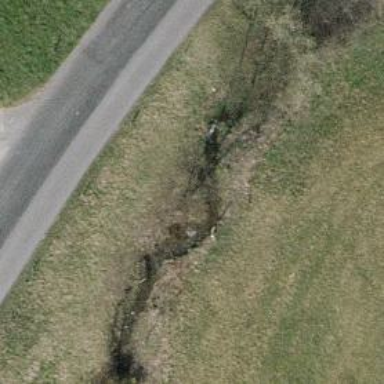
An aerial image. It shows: Hedge acting as barrier.